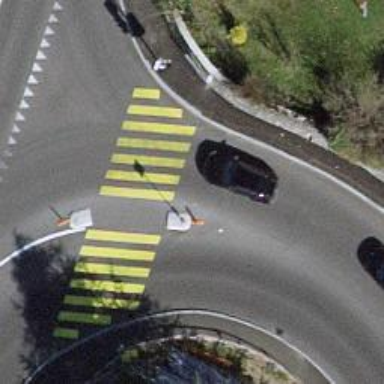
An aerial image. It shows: Crossing with traffic signals.